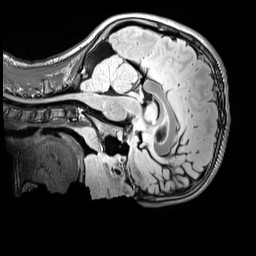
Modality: FLAIR
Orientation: sagittal
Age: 12
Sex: male
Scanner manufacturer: siemens
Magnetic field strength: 3 T
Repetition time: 5 s
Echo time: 0.388 s